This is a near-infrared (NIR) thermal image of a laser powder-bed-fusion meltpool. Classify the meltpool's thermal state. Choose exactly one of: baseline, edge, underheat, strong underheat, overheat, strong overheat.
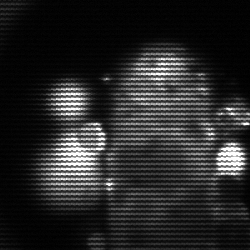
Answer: strong underheat